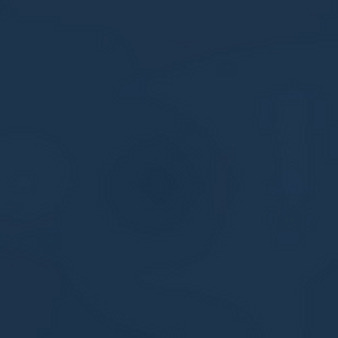
Label: other